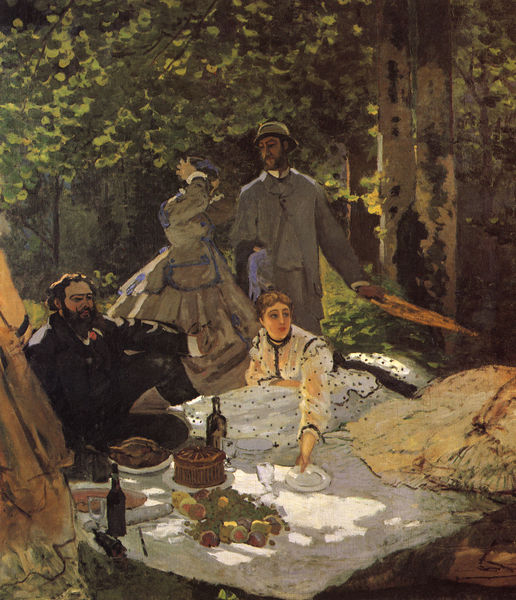
Titel: Le Déjeuner sur l'Herbe, Das Frühstück im Freien (rechts)
Künstler: Claude Monet
Standort: Paris
Institution: Musée d'Orsay
Schlagwörter: baum, blau, blätter, gemälde, hand, laub, mann, schatten, weiß, bäume, frauen, gelb, grün, impressionismus, menschen, ocker, sitzen, ausschnitt, blumen, braun, damen, frankreich, frau, glas, grau, hell, hut, kleid, kleider, licht, männer, reden, renoir, schwarz, obst, park, regenschirm, schirm, tuch, wiese, gesellschaft, gespräch, herren, malerei, anzug, anzüge, bart, flasche, flaschen, gelage, gläser, trinken, arme, stehen, teller, schauen, tischdecke, öl, birke, erde, natur, pastos, sonne, boden, reich, adel, decke, blatt, tanzen, england, wald, früchte, sommer, liegen, kette, ausflug, picknick, stämme, essen, wein, detail, impressionistisch, monet, manet, korb, brot, tee, edel, rüschen, fein, halskette, freude, frühling, punkte, fleisch, melone, gepunktet, lichtung, geschirr, kuchen, weine, speisen, mahl, mahlzeit, kopie, sonntag, braten, gebäck, gefleckt, rinde, blattwerk, frühstück, terrine, freien, huhn, deuten, gucken, spass, hühnchen, piknik, anzuug, baguette, frühlöing, geschir, kleide, picknick im grünen, picknik, schmaus, torte, pastete, piquenique, reien, brathuhn